Field crop: maize
Growth stage: 2
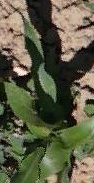
Species: maize